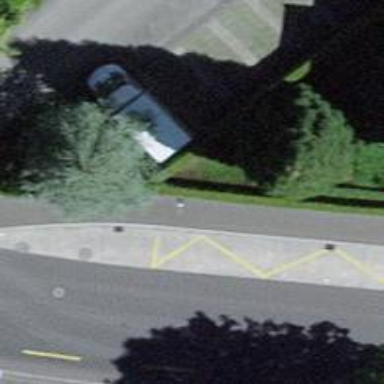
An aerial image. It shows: Platform for public transport on the road.